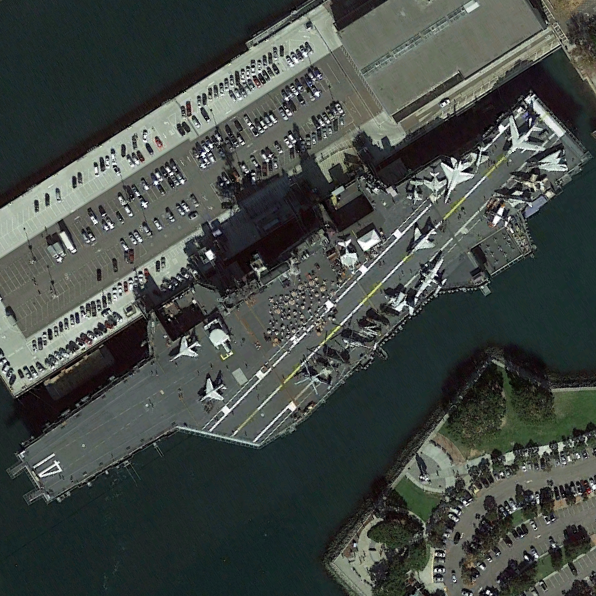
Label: Midway-class_aircraft_carrier